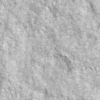
Label: not_dusty